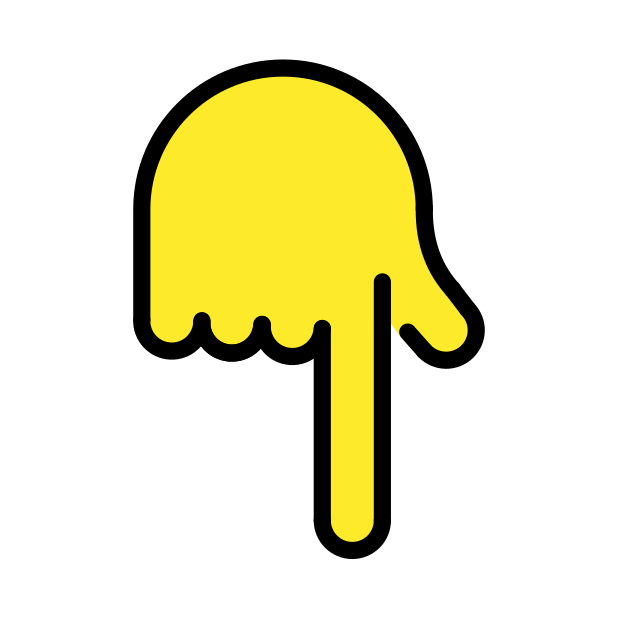
backhand index pointing down